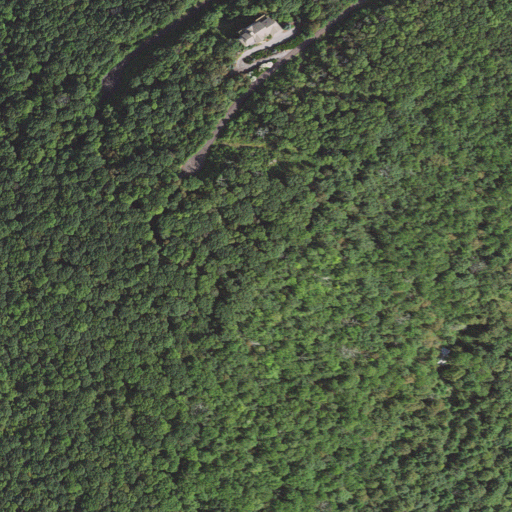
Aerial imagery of mountain in North Carolina named Laurel Knob Mountain containing deciduous forest, open development, and medium intensity development